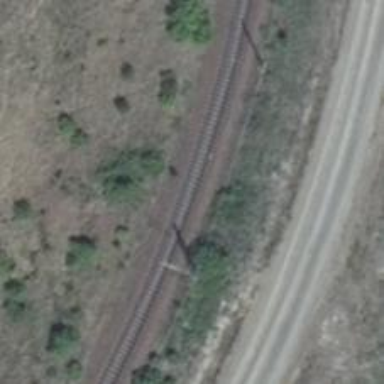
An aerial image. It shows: Railway with electrified contact lines.